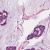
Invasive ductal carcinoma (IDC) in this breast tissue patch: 1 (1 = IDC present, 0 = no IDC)